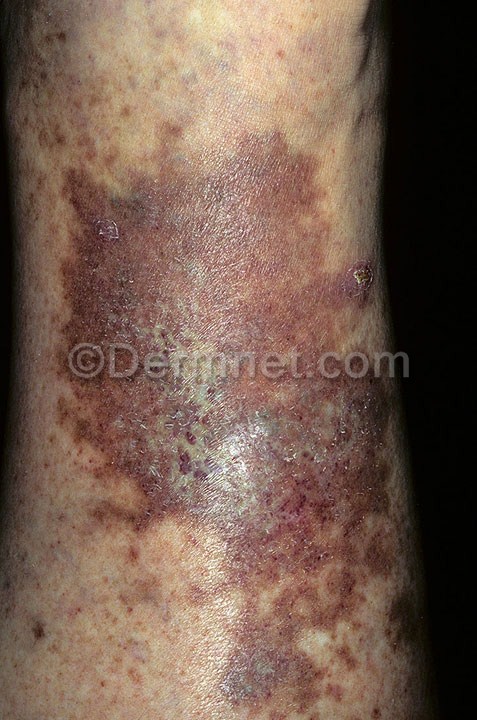
Disease: Eczema Photos